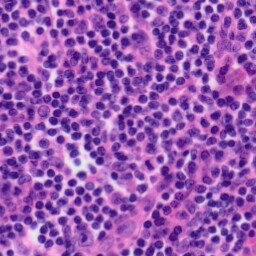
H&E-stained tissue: Tonsil